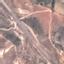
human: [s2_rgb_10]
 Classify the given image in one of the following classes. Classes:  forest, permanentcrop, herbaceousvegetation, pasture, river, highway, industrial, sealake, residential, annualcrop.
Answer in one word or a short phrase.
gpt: Highway